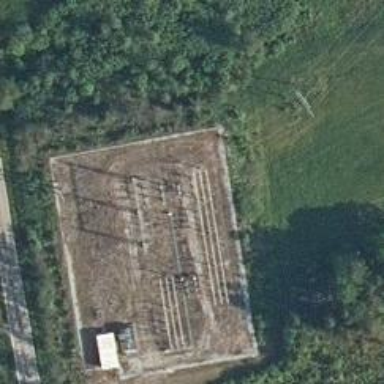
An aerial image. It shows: Termination power tower.